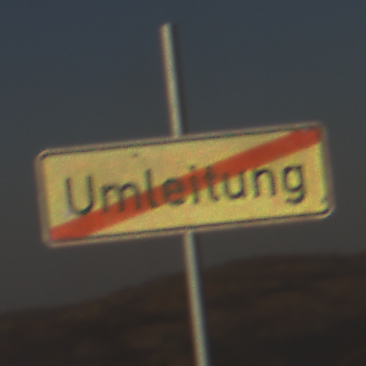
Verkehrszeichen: EndeDerUmleitungsankuendigung
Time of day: MorningAfternoon
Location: Outdoor (Nature)
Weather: Clear
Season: NotSpecified
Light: Natural